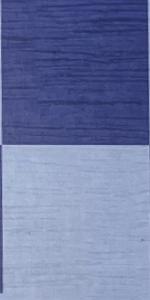
Label: Empty